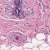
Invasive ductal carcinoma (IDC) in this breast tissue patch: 0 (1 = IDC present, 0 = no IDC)